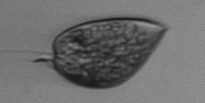
Label: Prorocentrum_micans